Field crop: maize
Growth stage: 2
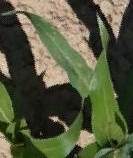
Species: maize